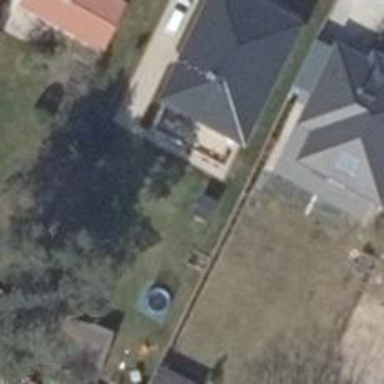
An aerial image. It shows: Simple and straightforward house.